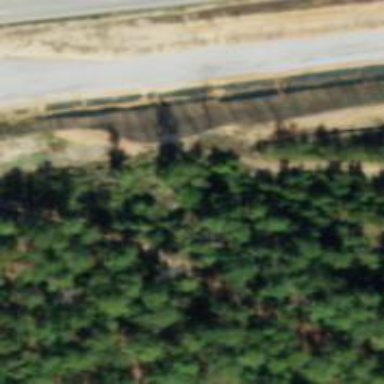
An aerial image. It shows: Abandoned railway spur.